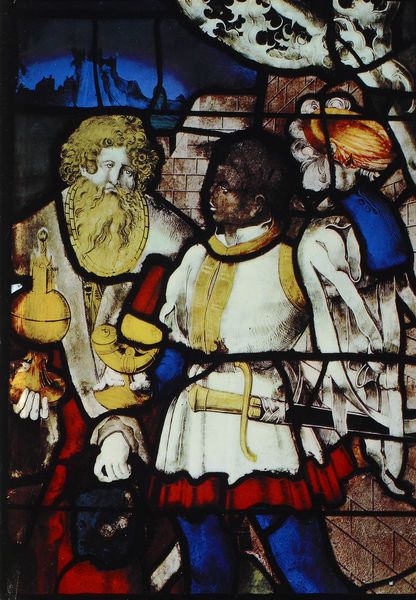
Titel: Löffelholzfenster
Künstler: Hans Baldung Grien
Standort: Nürnberg, St. Lorenz (EU - D - B)
Schlagwörter: blau, dunkel, hand, mann, weiß, gelb, menschen, bunt, fenster, frau, glas, männer, schwarz, rot, bart, blond, hose, trinken, hände, geistlicher, gold, krug, mauer, neger, schwert, kugel, ritter, bekleidung, afrikaner, glasmalerei, mohr, könige, balu, blon, bänder, anbetung, weise, morgenland, picaso